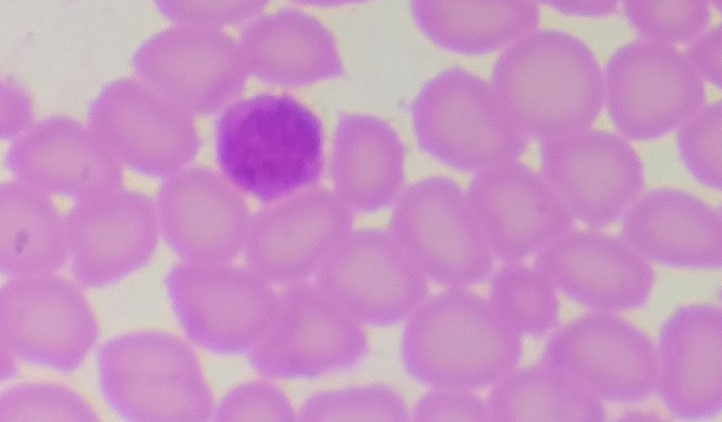
White blood cell type: Lymphocyte